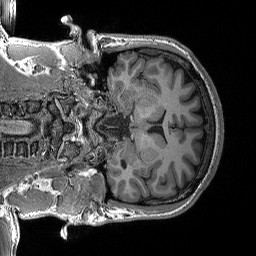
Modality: T1w
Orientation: coronal
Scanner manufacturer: siemens
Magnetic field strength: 3 T
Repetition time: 2.3 s
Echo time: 0.00298 s